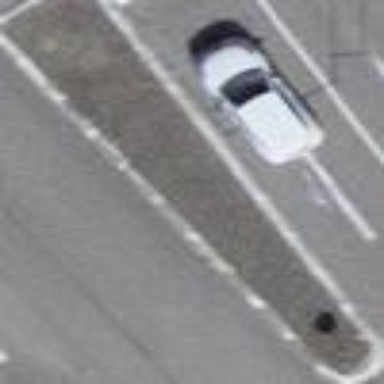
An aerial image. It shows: Kerb barrier.